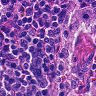
Metastatic tissue present: no